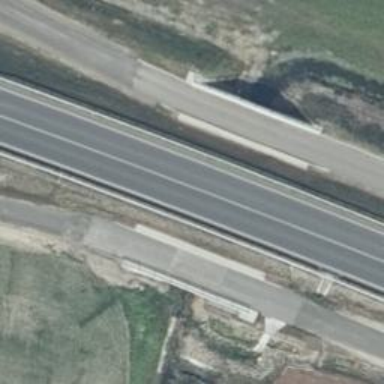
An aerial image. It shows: Track road going over bridge with grade1 tracktype.